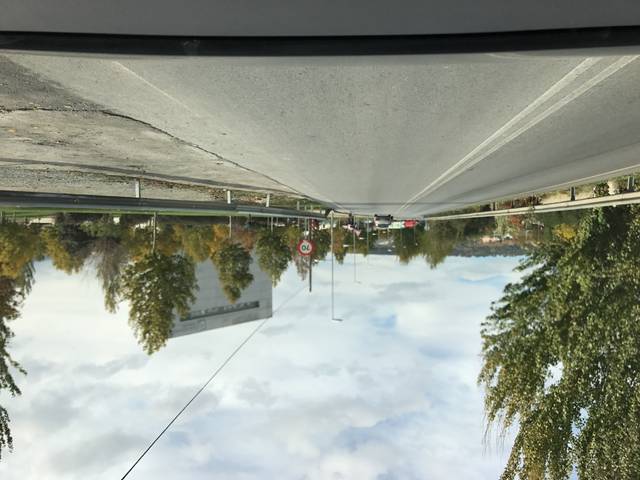
Region: Spain
Coordinates: 37.162, -3.61